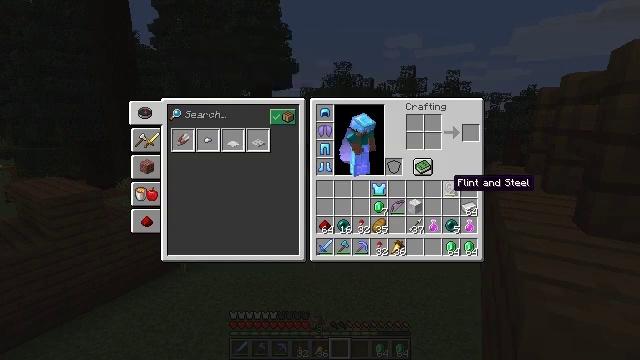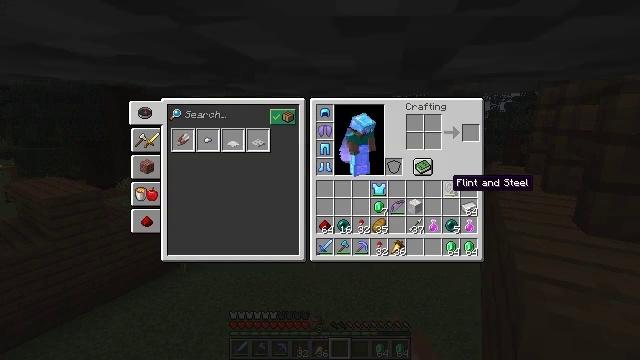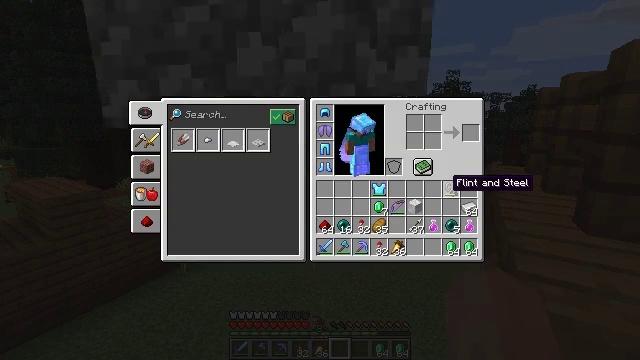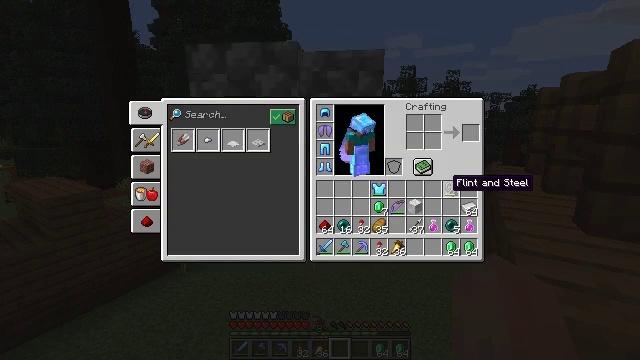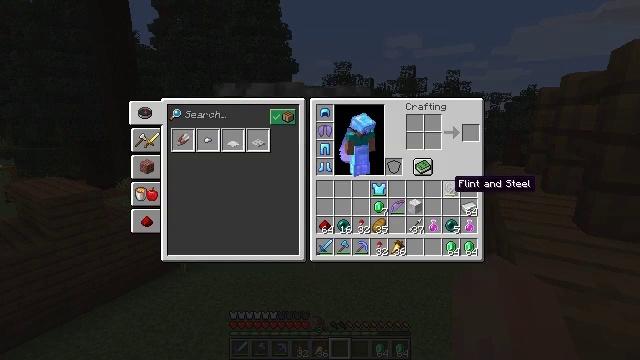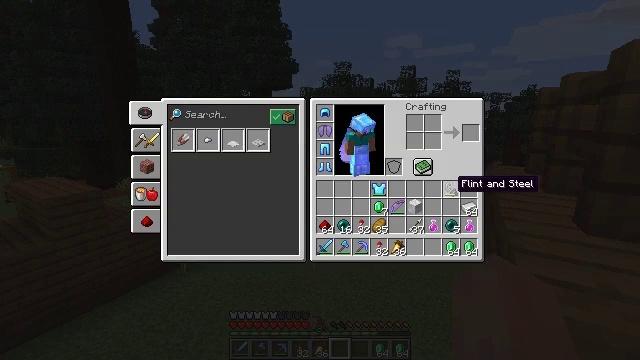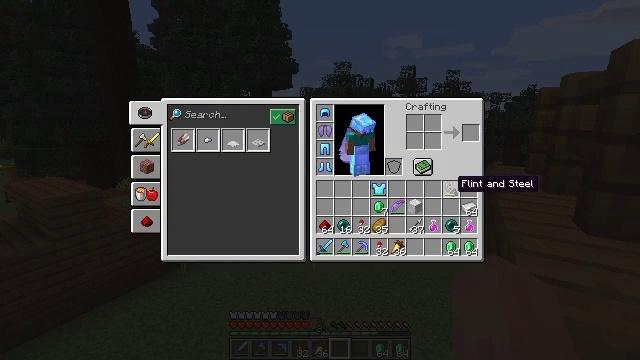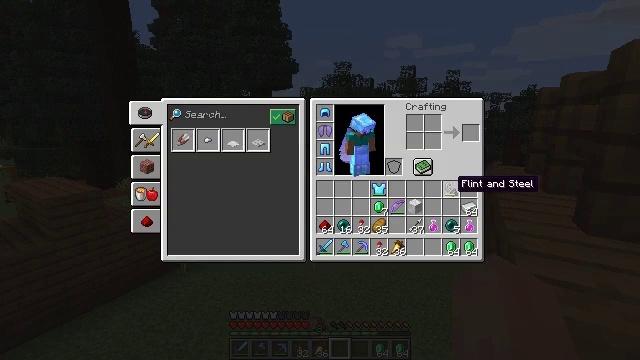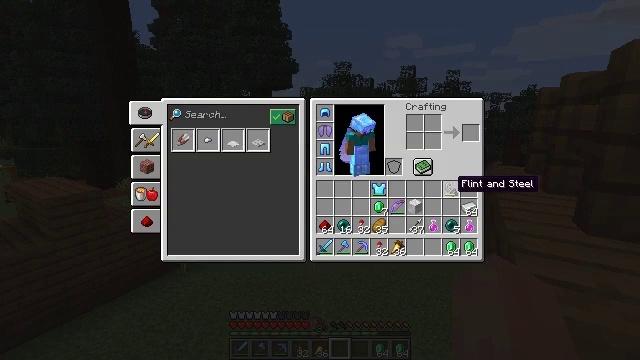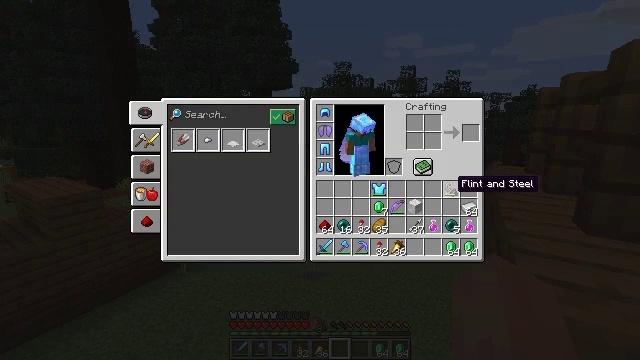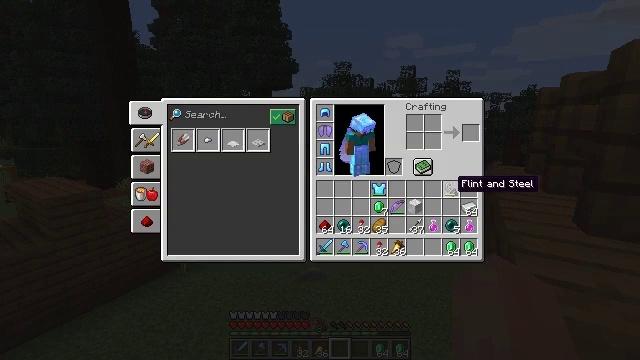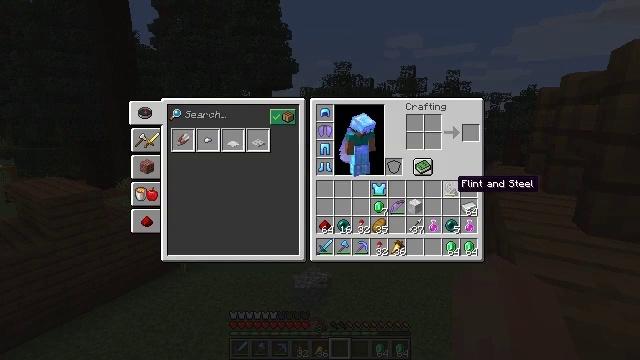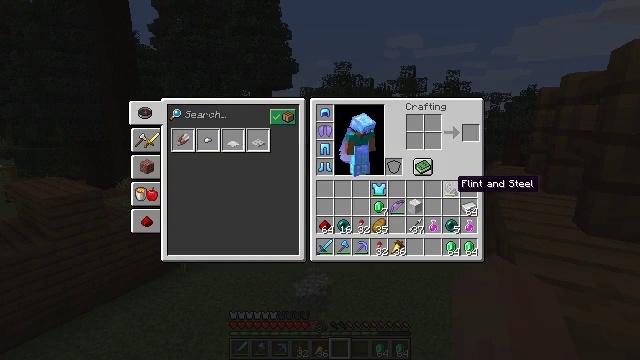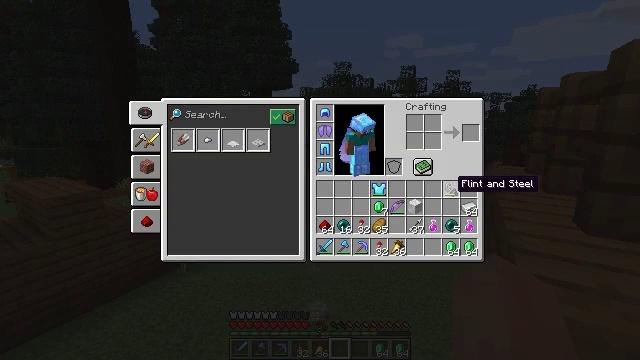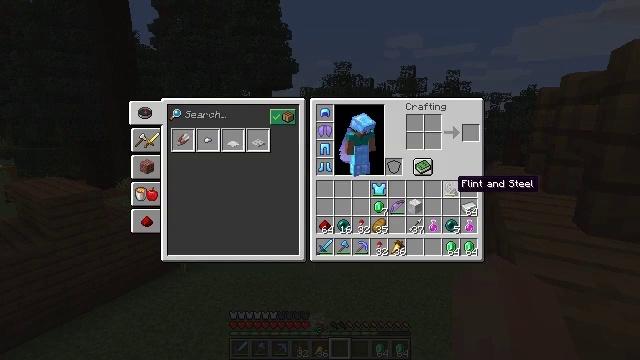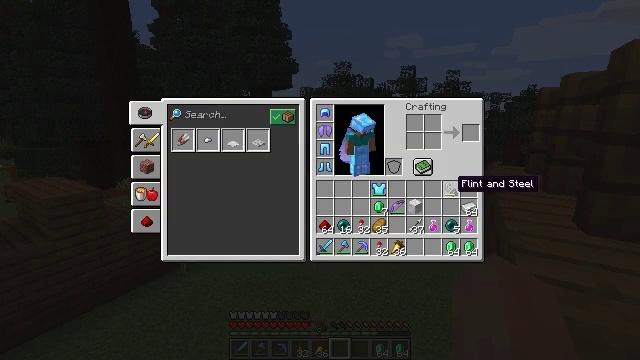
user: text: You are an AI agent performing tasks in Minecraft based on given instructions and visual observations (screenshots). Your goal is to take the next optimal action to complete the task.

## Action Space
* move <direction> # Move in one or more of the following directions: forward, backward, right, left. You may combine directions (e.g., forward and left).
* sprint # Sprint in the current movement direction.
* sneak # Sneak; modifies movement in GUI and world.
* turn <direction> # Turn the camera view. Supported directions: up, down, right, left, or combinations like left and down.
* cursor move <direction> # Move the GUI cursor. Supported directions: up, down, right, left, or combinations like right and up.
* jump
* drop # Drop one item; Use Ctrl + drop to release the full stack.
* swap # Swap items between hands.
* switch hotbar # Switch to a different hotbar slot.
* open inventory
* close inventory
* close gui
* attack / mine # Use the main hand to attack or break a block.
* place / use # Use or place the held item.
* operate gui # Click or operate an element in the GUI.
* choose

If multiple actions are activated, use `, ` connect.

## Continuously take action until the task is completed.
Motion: motion action
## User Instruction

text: Drop a flint and steel.
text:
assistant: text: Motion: sprint, open gui
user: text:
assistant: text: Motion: sprint
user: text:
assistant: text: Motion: sprint
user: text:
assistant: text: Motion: sprint
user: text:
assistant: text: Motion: sprint
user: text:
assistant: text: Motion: sprint
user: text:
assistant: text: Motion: sprint
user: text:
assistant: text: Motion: sprint
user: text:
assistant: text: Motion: sprint
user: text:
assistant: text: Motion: sprint
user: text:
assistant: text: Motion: sprint
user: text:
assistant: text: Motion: sprint
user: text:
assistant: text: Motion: sprint
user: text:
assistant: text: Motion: sprint
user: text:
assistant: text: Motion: sprint
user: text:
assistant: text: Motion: sprint
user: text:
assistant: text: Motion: sprint
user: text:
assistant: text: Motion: sprint, drop
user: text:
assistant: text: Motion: sprint, drop
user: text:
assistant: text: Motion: sprint, drop
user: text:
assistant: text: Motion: sprint
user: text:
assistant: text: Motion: sprint
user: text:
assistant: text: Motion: sprint